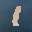
Label: 1